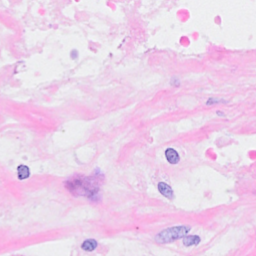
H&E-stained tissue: Breast